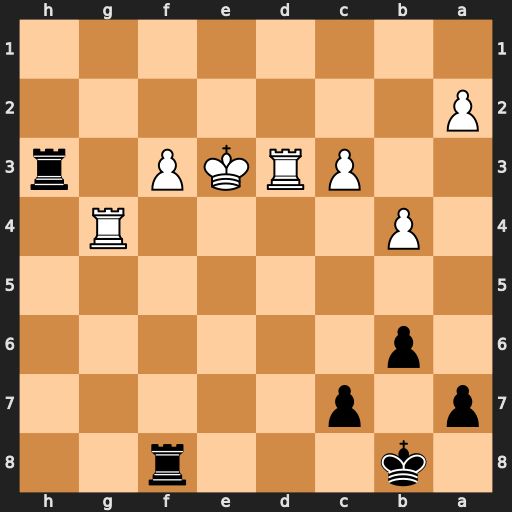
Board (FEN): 1k3r2/p1p5/1p6/8/1P4R1/2PRKP1r/P7/8
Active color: b
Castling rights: -
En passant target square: -
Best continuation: Rfxf3+ Ke4 Rxd3